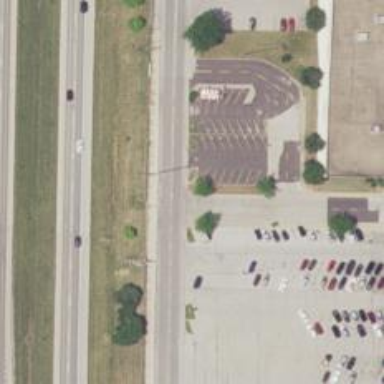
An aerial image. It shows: Solid stop line on the road marking.